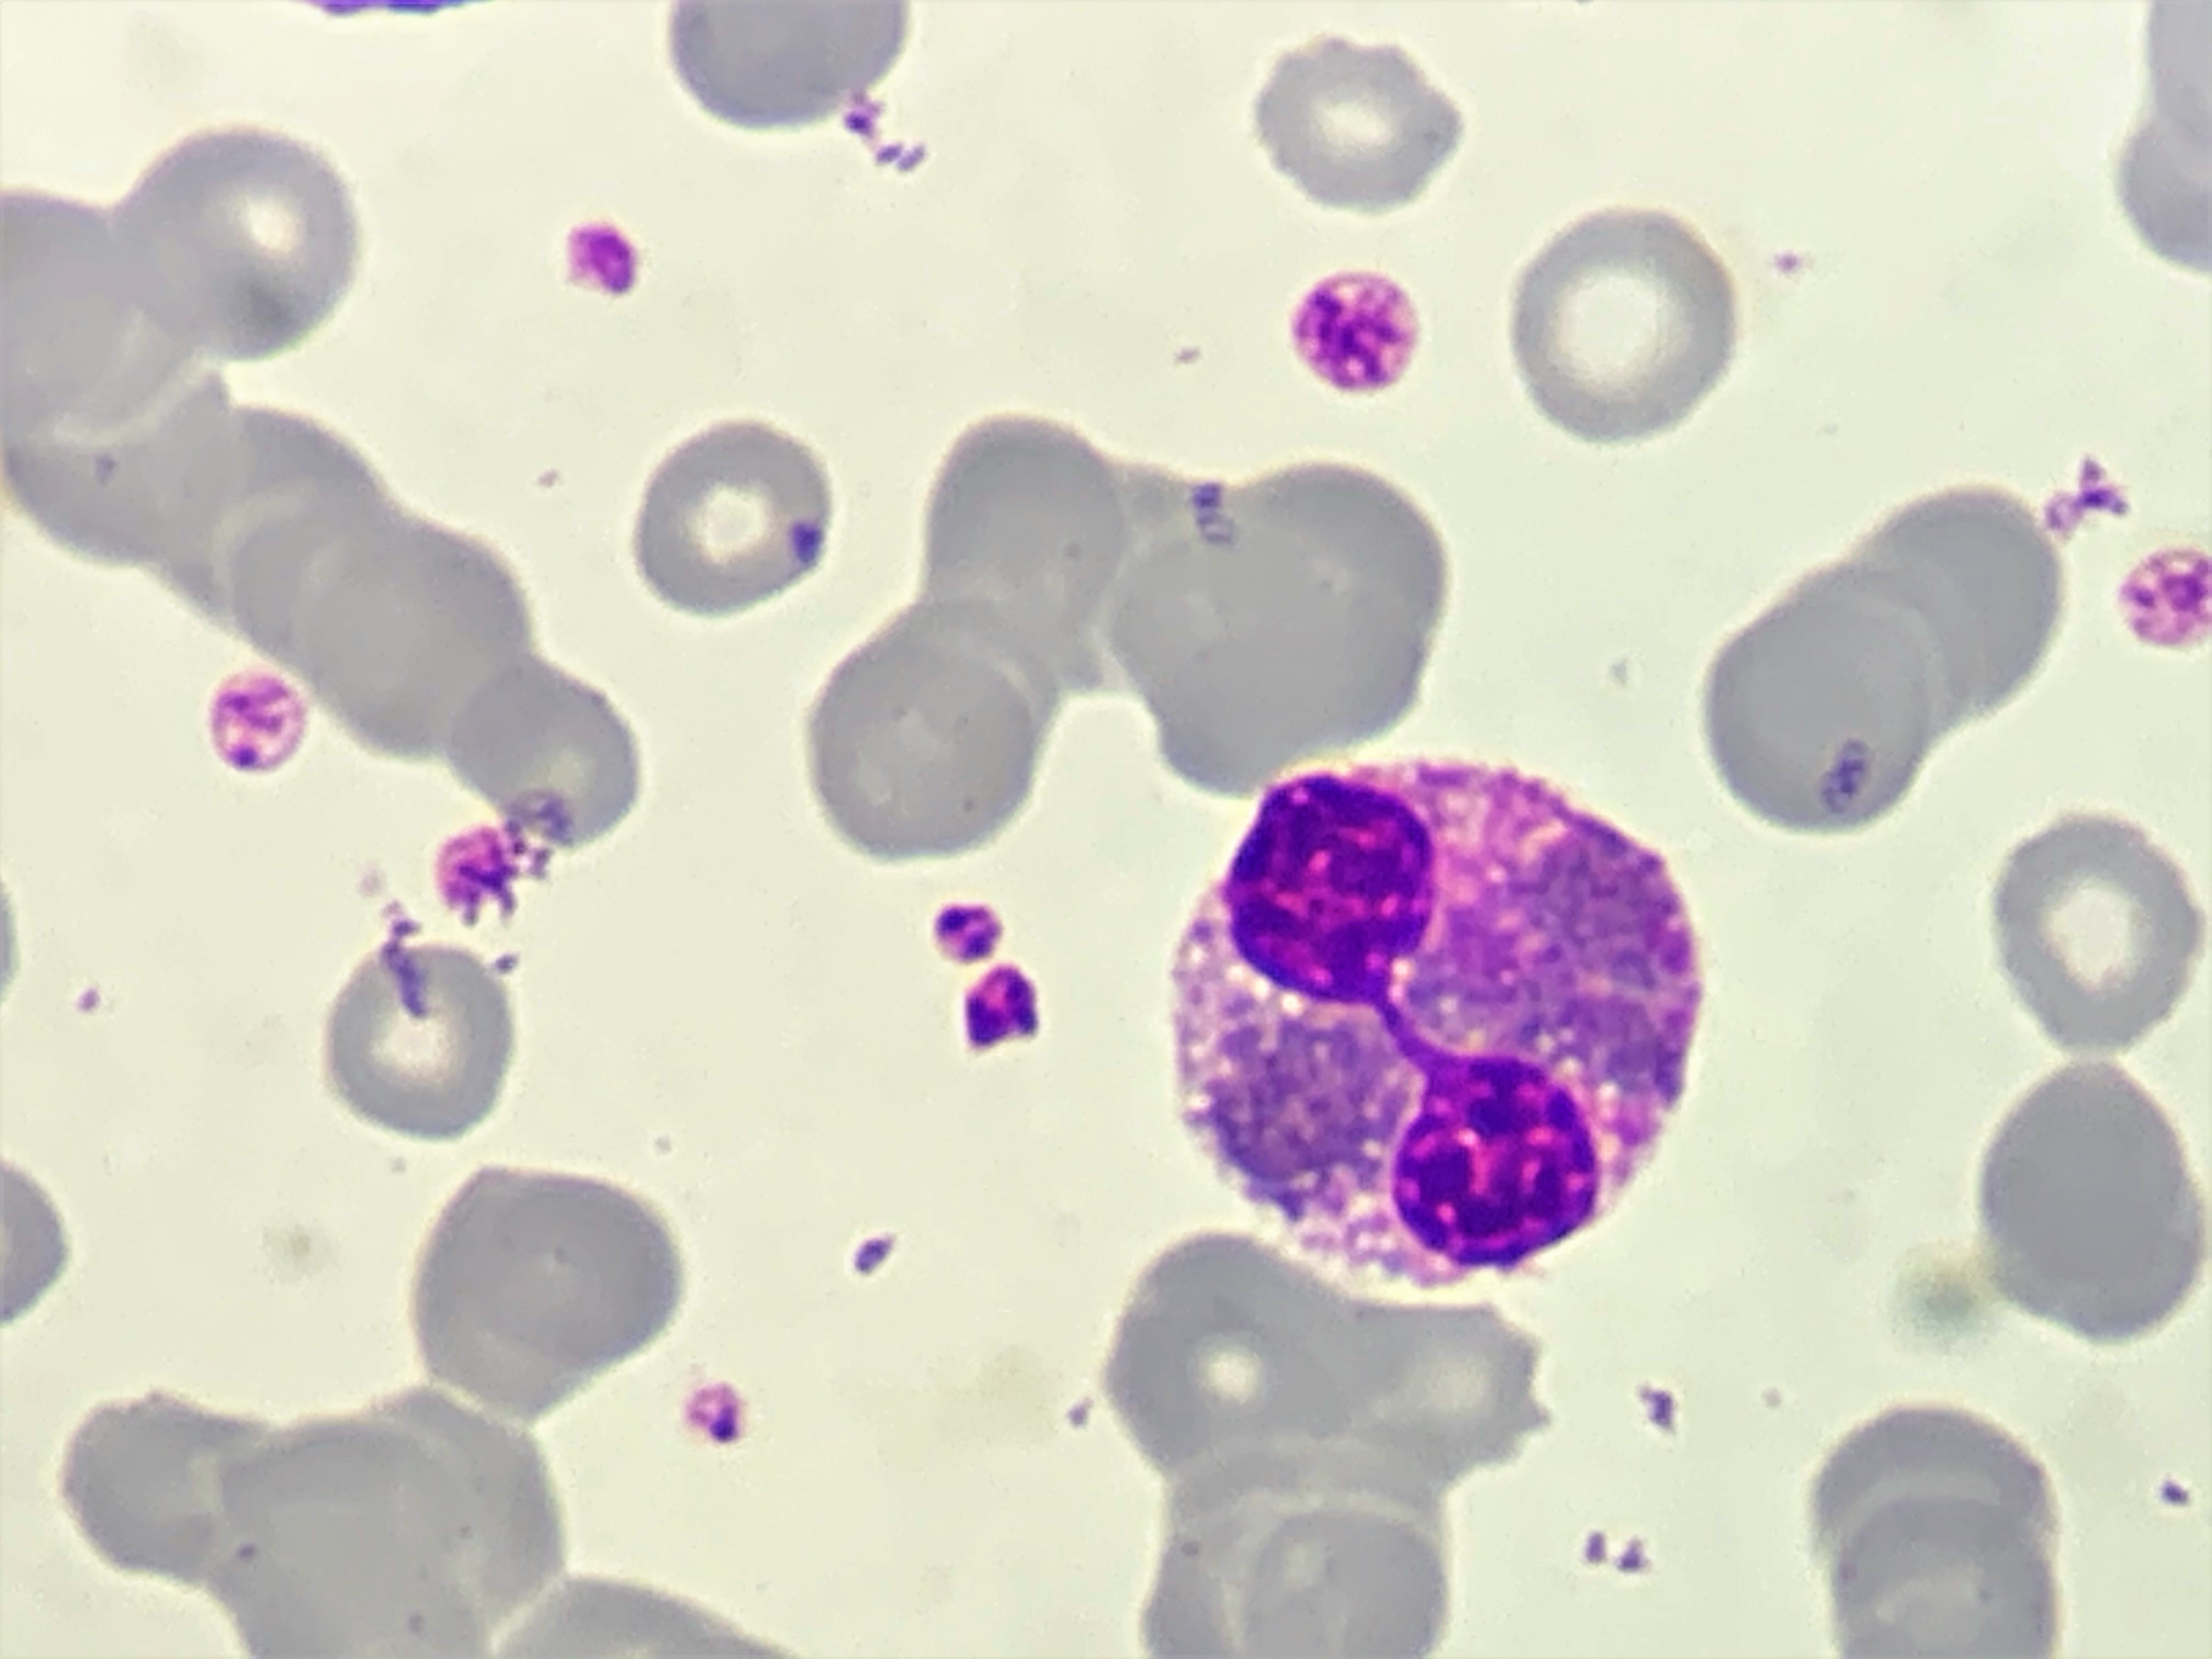
Cell type: EOSINOPHILS